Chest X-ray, PA view. Patient: 28 years old, sex M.
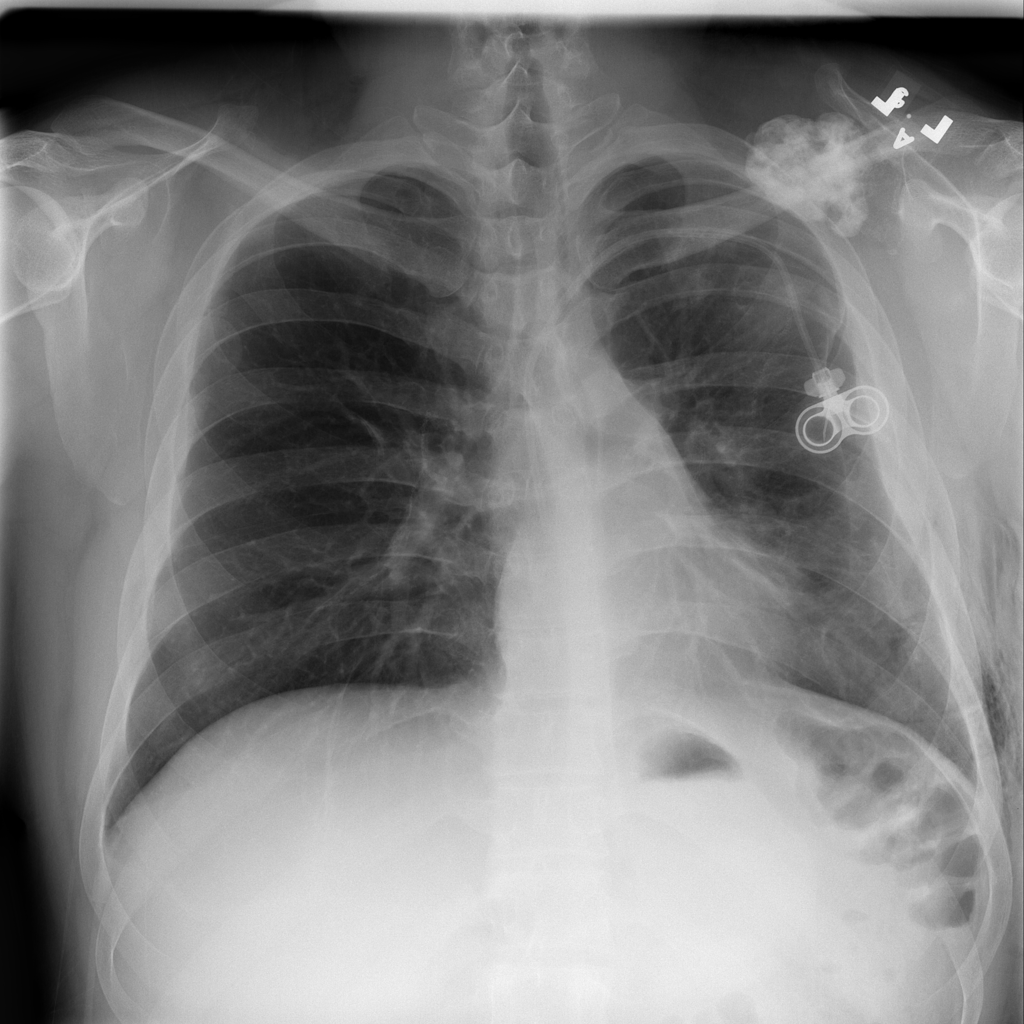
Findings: Pneumothorax